Question: The following code takes the string @"ten to the power of two = 10[2]"
and set red colour to the number 2
Q: I would like to have this (fancy) effect :

(mind that I am looking for a generic effect which represent a small, slight above line number - just after a string, not necessarily "to the power of...",nevertheless it should look like the above image):
'''
-(void)textAttribute
{
NSString *myString = @"ten to the power of two = 10[2]";
NSRange start = [myString rangeOfString:@"["];
NSRange end = [myString rangeOfString:@"]"];
if (start.location != NSNotFound && end.location != NSNotFound && end.location > start.location) {
//NSString *betweenBraces = [myString substringWithRange:NSMakeRange(start.location+1, end.location-(start.location+1))];
NSRange myRange = NSMakeRange(start.location+1, end.location-(start.location+1));
NSMutableAttributedString *s =
[[NSMutableAttributedString alloc] initWithString:myString];
UIColor *powerColor = [UIColor redColor];
[s addAttribute:NSForegroundColorAttributeName value:powerColor range:myRange];
triggerLabel.text = [NSString stringWithFormat:@"Trigger words:%@",powerColor];
triggerLabel.attributedText = s;
}
}
'''
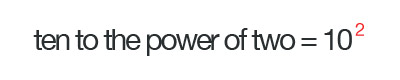
Answer: You don't need to rely on special characters, you just need to adjust the baseline of the exponent section of the string so that it is superscripted.
'''
NSMutableAttributedString *attributedString = [[NSMutableAttributedString alloc] initWithString:@"ten to the power of 2 = 10"];
NSDictionary *exponentAttributes = @{
NSForegroundColorAttributeName : [UIColor redColor],
NSBaselineOffsetAttributeName : @(8)
};
NSAttributedString *exponentAttributedString = [[NSAttributedString alloc] initWithString:@"2" attributes:exponentAttributes];
[attributedString appendAttributedString:exponentAttributedString];
triggerLabel.attributedText = attributedString;
'''
You can tweak this to parse and build strings using your provided markup - the approach is the important part. You'll probably want to specify a smaller font too with 'NSFontAttributeName'.